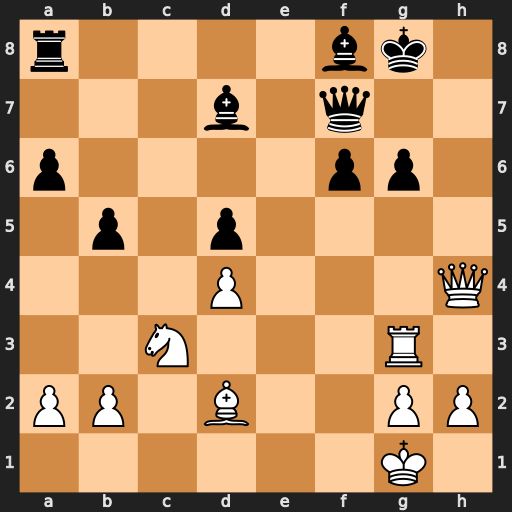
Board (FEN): r4bk1/3b1q2/p4pp1/1p1p4/3P3Q/2N3R1/PP1B2PP/6K1
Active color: w
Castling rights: -
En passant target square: -
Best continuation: Nxd5 Bg7 Rxg6